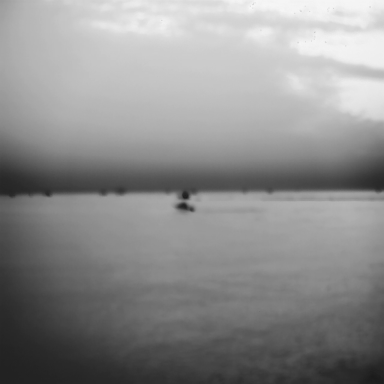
There are eight objects shown in the infrared image, including a canoe, and seven bulk_carriers.